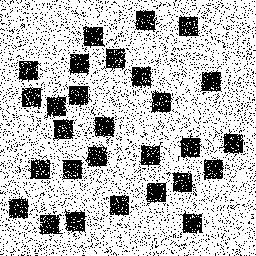
Squares: 28
Triangles: 0
Stars: 0
Total shapes: 28